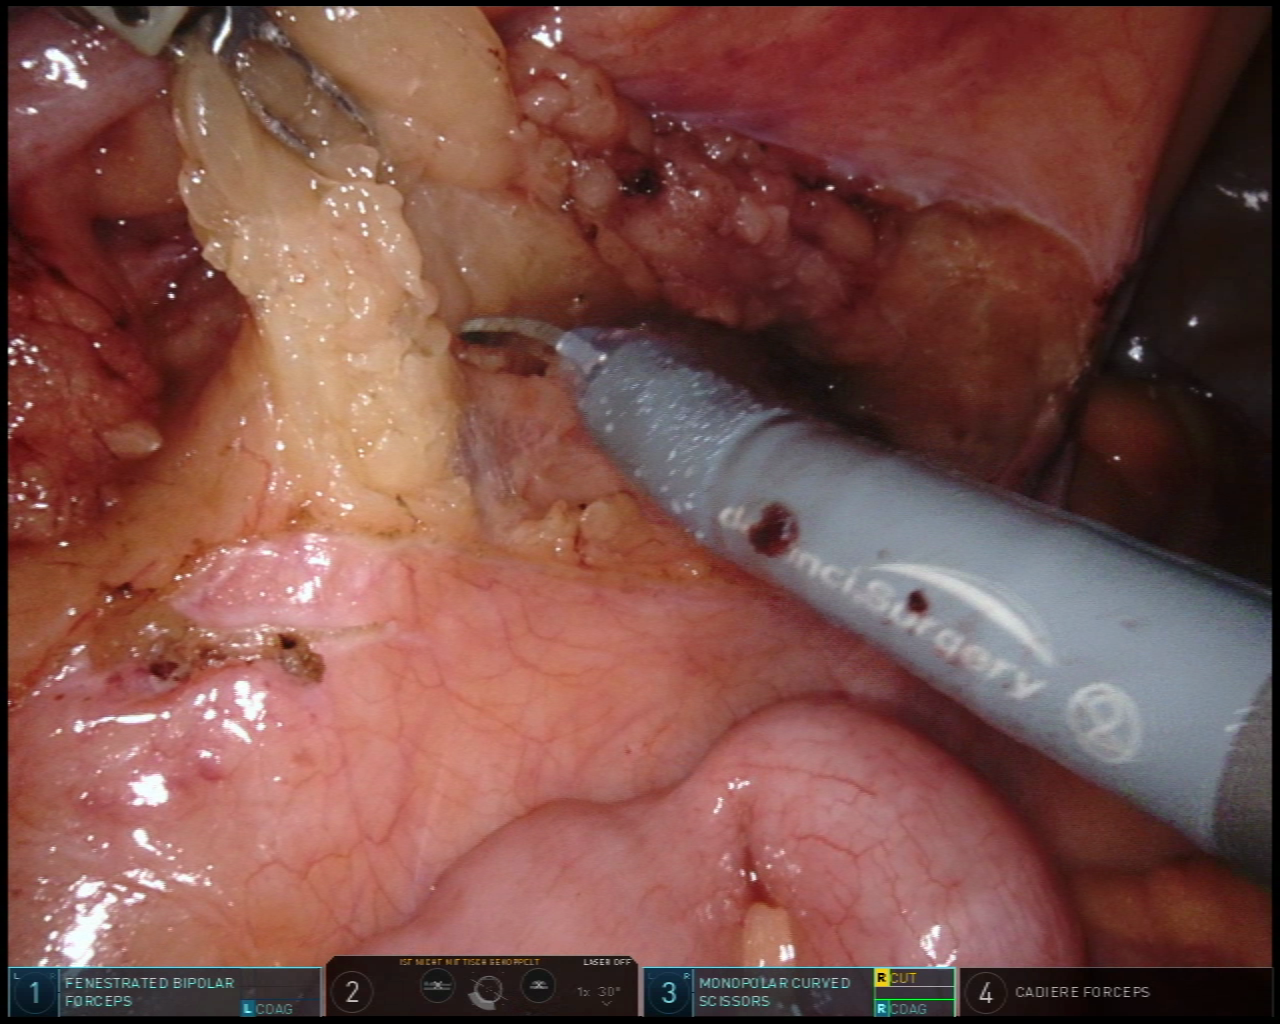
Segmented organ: small_intestine
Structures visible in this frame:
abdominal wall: yes
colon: yes
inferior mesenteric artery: no
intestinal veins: no
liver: no
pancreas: no
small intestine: yes
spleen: no
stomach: no
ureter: no
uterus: no
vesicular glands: no